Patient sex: F
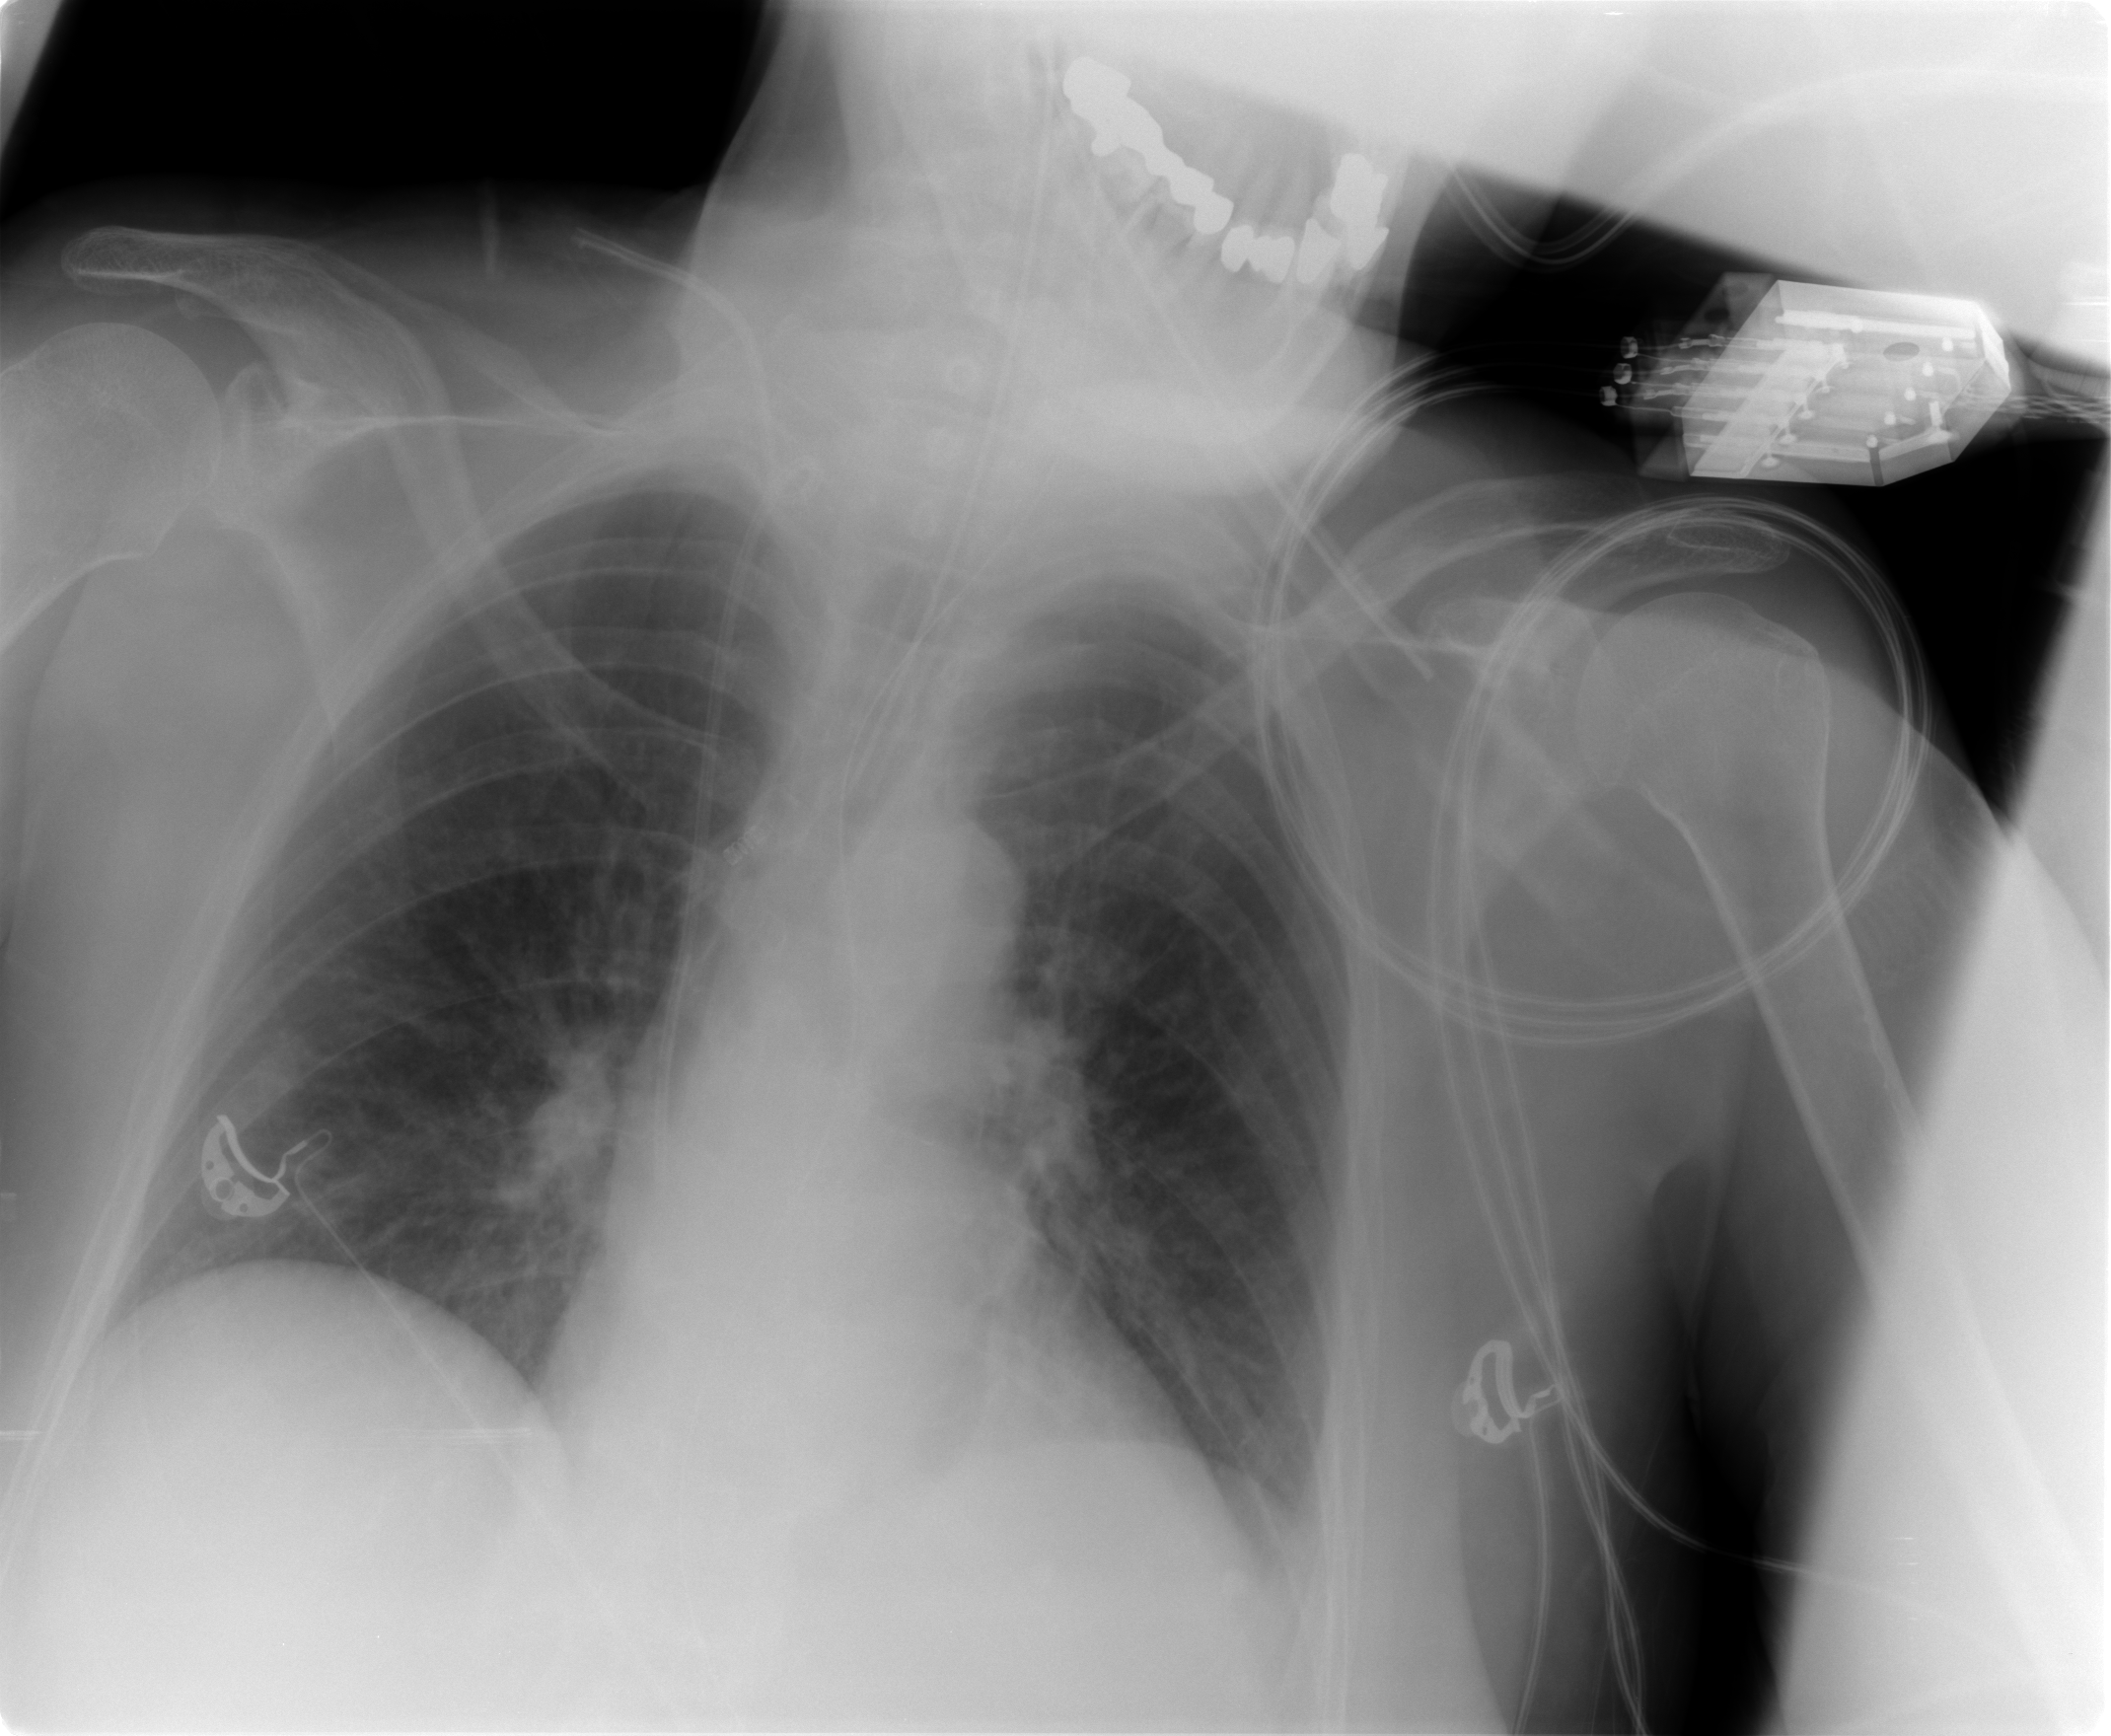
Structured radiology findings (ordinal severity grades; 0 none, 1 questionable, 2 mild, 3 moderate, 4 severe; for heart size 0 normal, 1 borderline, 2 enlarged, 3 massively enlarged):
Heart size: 0
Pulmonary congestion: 1
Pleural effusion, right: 0
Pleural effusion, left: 0
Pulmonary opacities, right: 0
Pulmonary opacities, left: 0
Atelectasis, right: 1
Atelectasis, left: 1